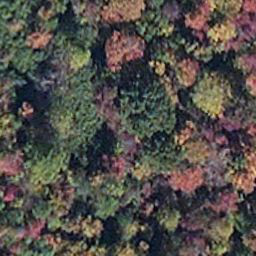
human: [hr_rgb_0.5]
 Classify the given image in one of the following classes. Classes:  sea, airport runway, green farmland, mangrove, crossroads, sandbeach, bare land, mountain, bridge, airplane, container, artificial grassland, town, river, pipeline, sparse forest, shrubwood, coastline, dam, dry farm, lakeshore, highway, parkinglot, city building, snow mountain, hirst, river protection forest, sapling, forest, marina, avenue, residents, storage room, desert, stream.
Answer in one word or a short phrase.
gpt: mangrove